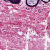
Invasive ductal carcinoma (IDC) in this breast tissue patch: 0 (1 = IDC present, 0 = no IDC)